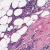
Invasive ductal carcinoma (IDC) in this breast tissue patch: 1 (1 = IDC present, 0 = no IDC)